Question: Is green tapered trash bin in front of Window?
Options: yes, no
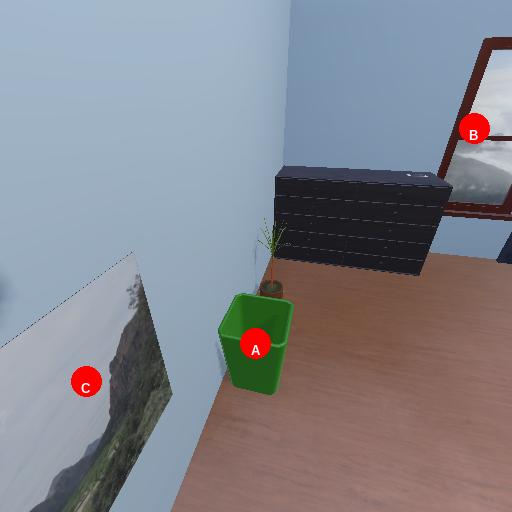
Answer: yes